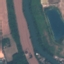
Land use / land cover class: River